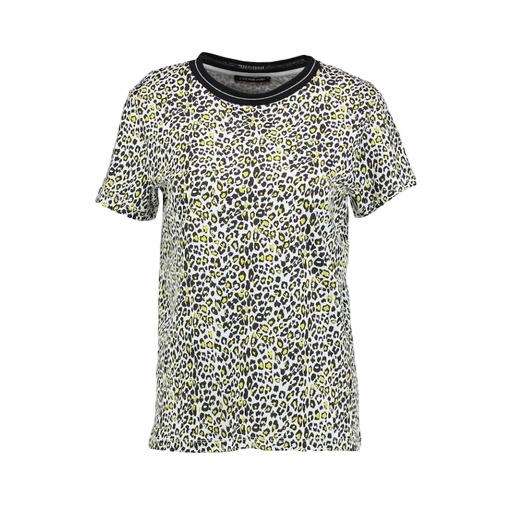
blue animal-print t-shirt only macy, blue printed contrast t-shirt only macy, t-shirt wild print, white background